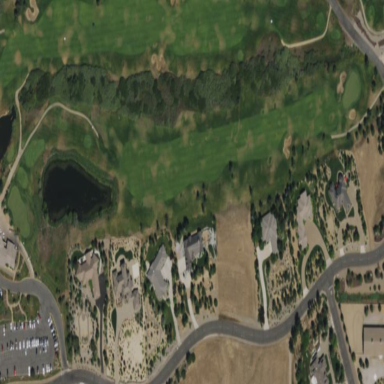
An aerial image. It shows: Area of rough grass used for golf.